Question: I have a dataframe that I am needing to filter, but I'm not quite sure how. I need to create a new dataframe where I have retrieved all the rows where the number of helpful_votes divided by total_votes columns is equal to or greater than 50%. Can anyone help me with the code for this?
Here is the dataframe I am filtering:

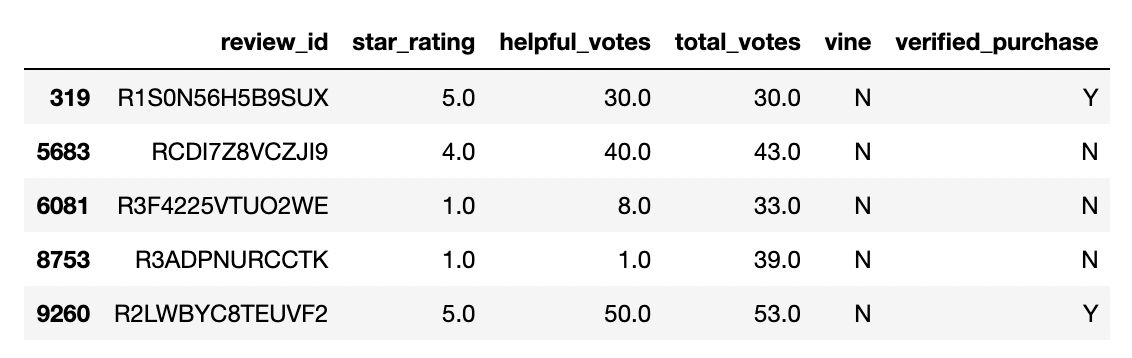
Answer: you maybe can do that
'''
df = df[(df['helpful_votes']/df['total_votes']) > 0.5]
'''